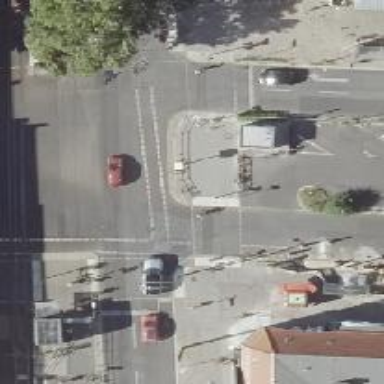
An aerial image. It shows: Crossing with traffic signals.